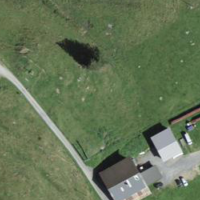
EUNIS habitat code: 23
Species observed at this site:
Astrantia major
Tussilago farfara
Cruciata laevipes
Trifolium hybridum